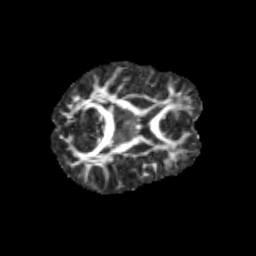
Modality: FA
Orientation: axial
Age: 9
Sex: male
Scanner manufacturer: siemens
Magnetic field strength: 3 T
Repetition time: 3.8 s
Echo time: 0.07 s